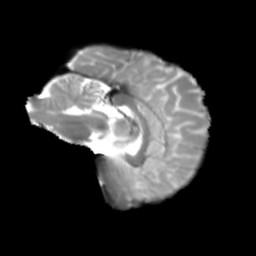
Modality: T2w
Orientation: sagittal
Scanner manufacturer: siemens
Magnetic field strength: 3 T
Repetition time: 4 s
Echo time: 0.0594 s